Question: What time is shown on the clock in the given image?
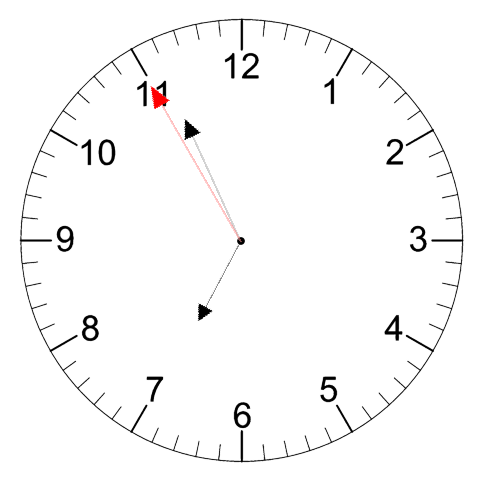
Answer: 06:55:55